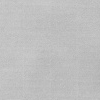
Atmospheric dust classification: dusty